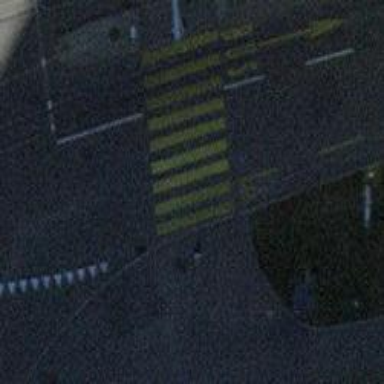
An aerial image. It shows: Kerb serving as barrier.